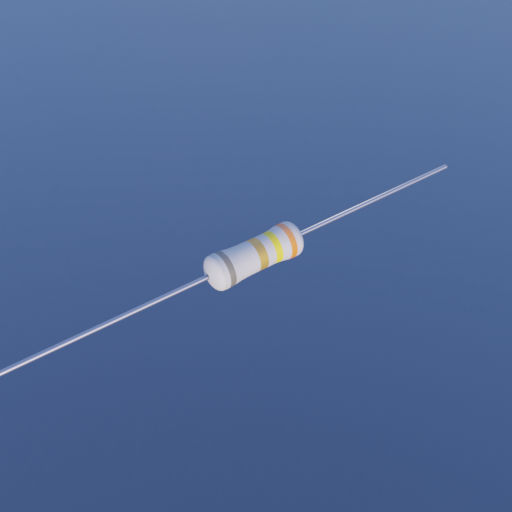
Resistor colour bands (in order): gray, gold, yellow, orange